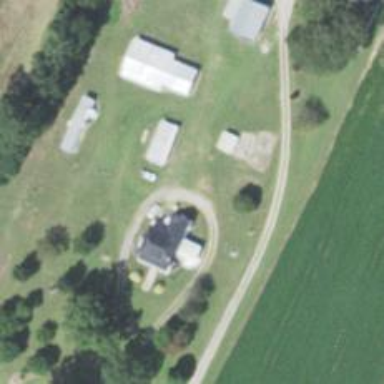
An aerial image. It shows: Driveway.